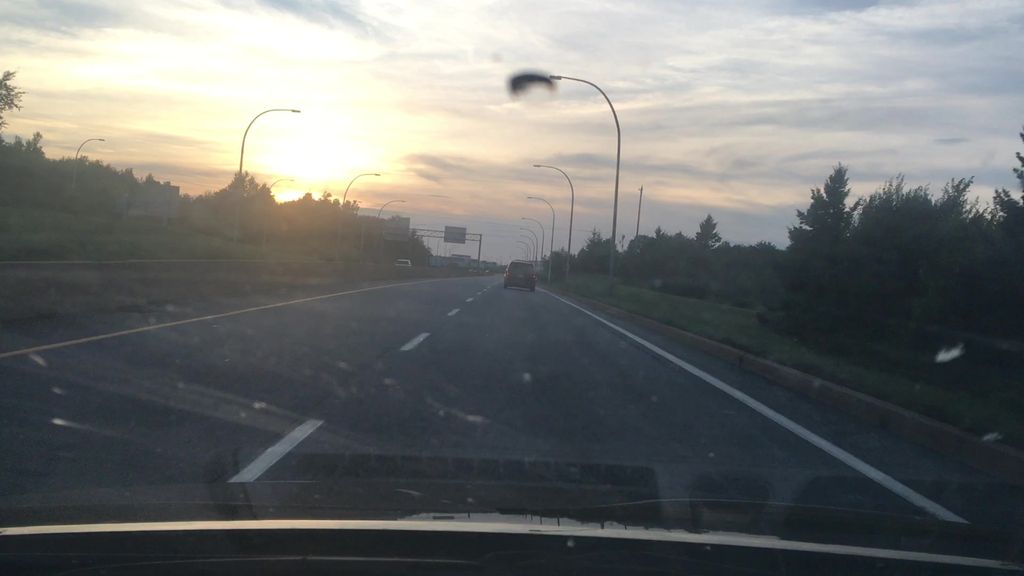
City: halifax